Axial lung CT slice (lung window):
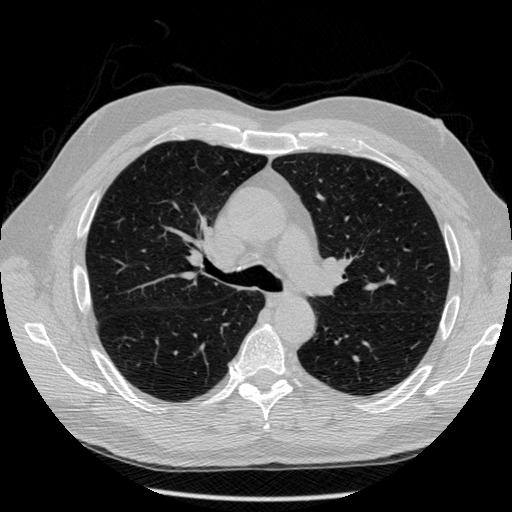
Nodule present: no